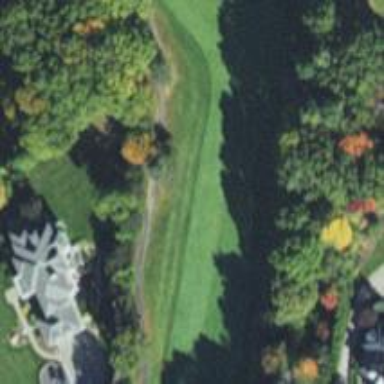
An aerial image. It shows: Path for both road and golf.